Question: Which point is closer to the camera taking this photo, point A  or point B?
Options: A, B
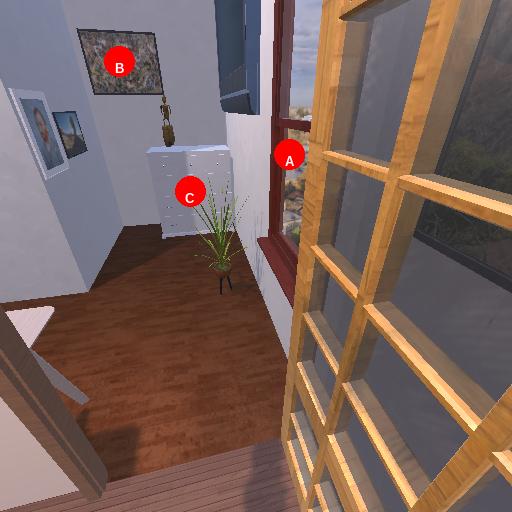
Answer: A